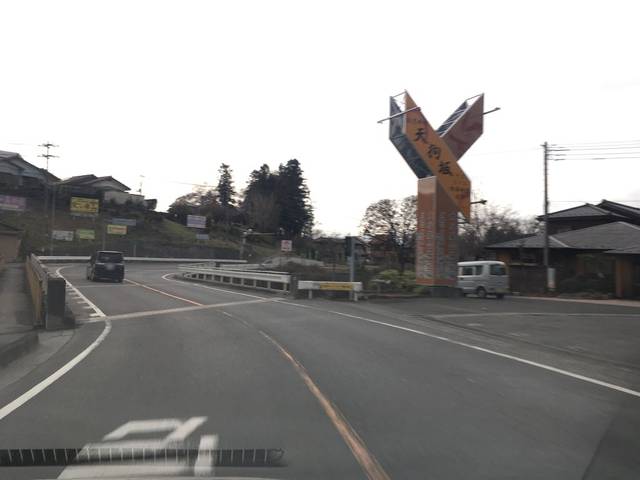
Region: Japan
Coordinates: 35.984, 139.107